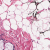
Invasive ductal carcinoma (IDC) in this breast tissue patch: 0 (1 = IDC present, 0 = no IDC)